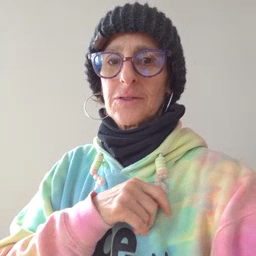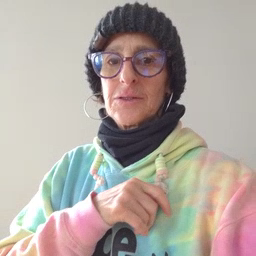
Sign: shhh